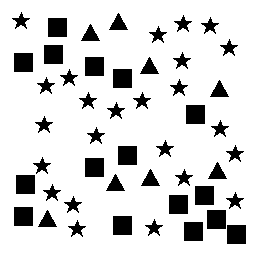
Squares: 16
Triangles: 8
Stars: 24
Total shapes: 48